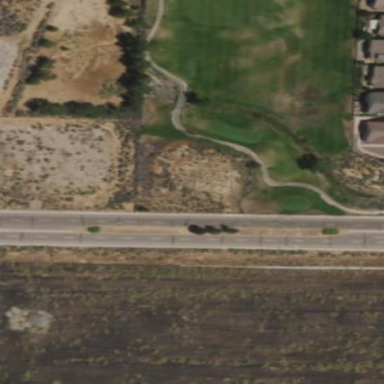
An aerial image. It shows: Rough grassy area used for golf.